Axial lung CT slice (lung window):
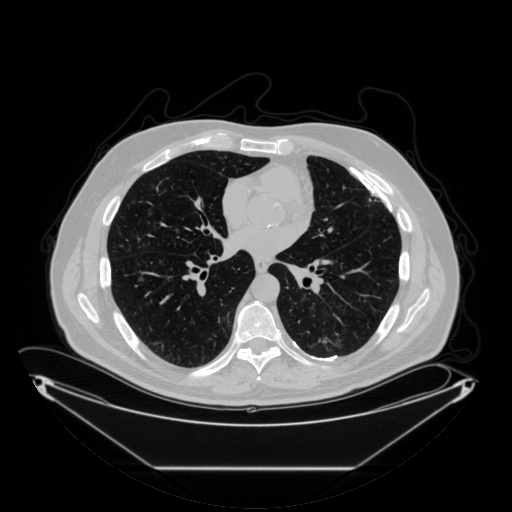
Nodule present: no